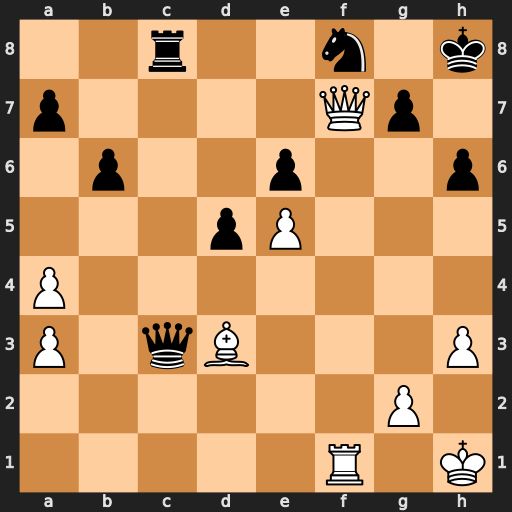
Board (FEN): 2r2n1k/p4Qp1/1p2p2p/3pP3/P7/P1qB3P/6P1/5R1K
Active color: w
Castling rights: -
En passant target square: -
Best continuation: Qxf8+ Rxf8 Rxf8#